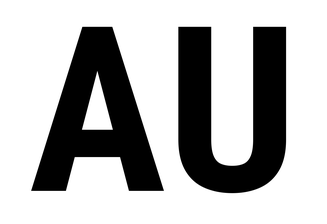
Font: Roboto_Condensed_Bold